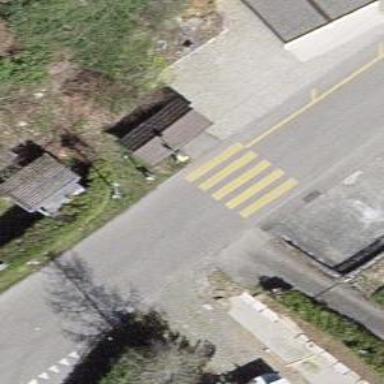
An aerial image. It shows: Marked zebra crossing on the road.